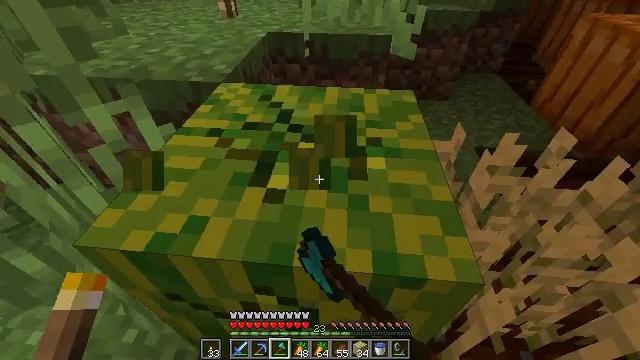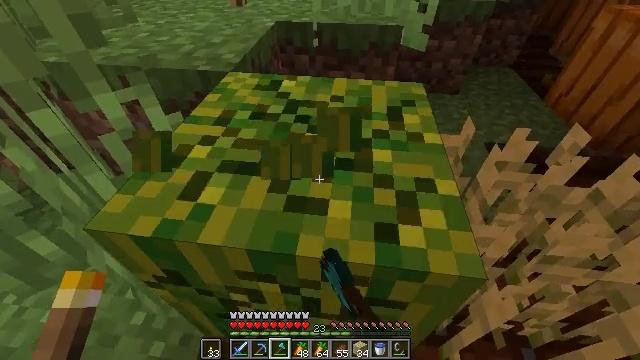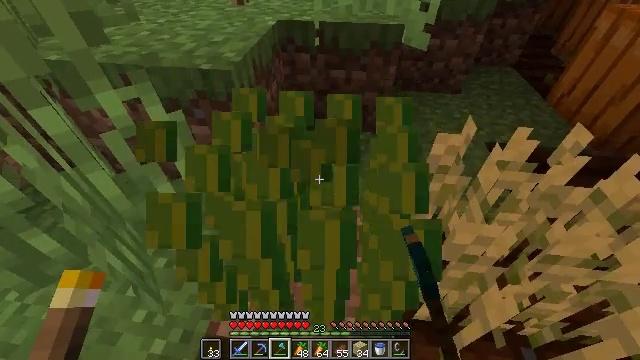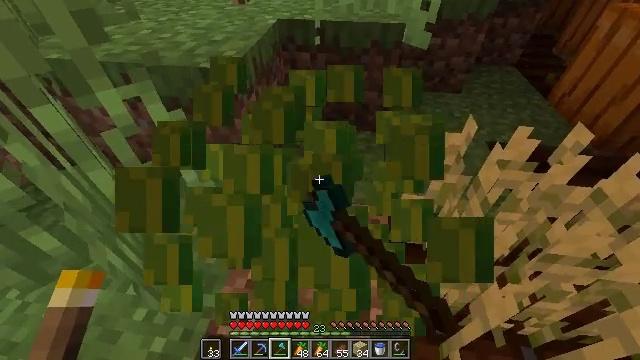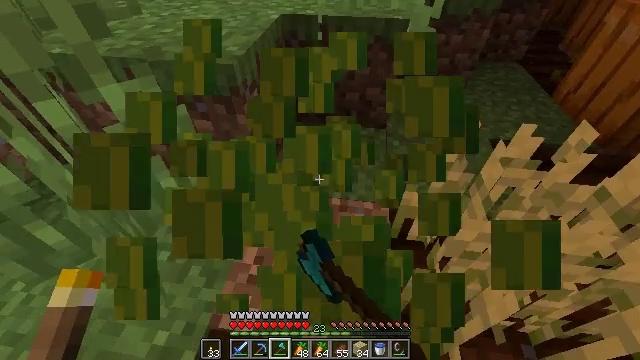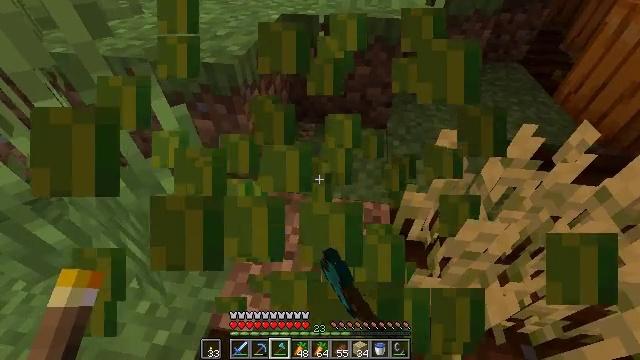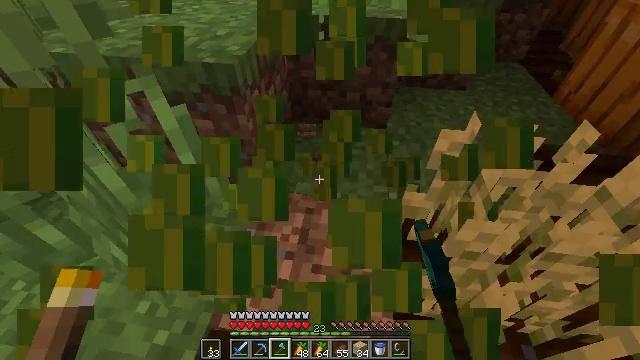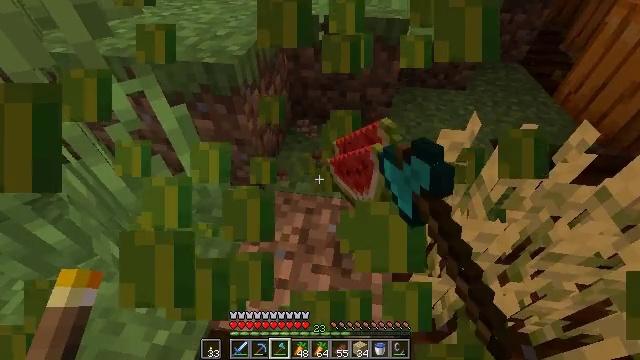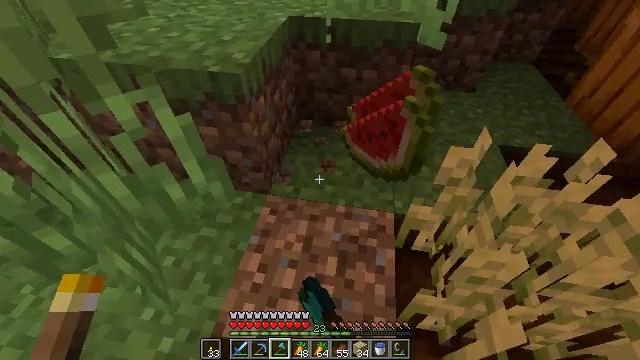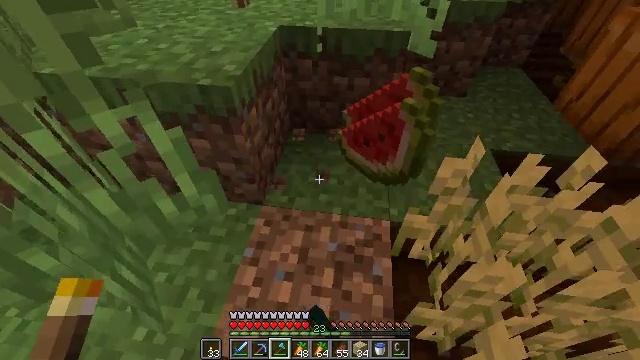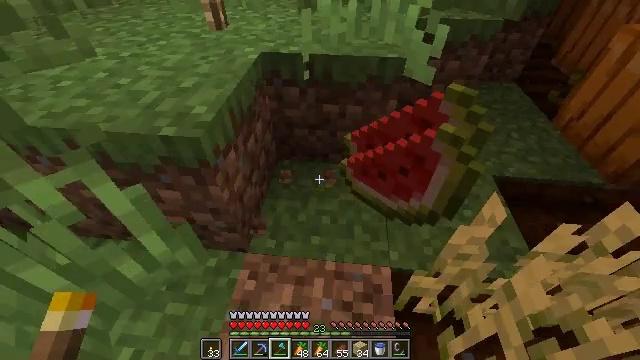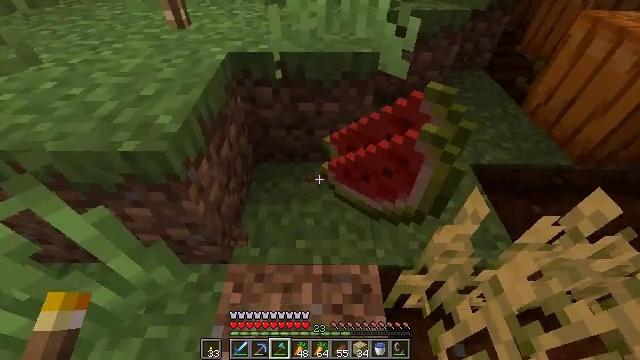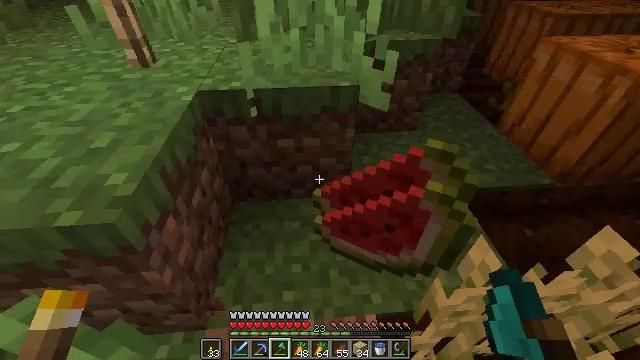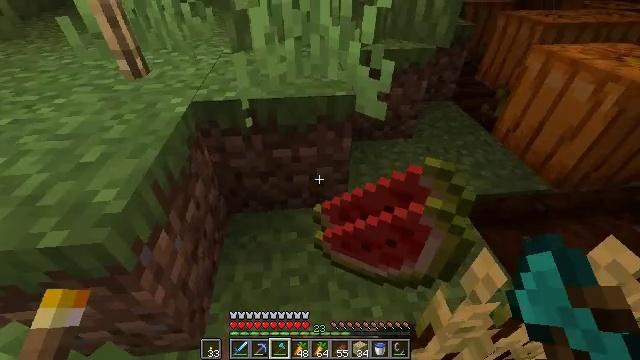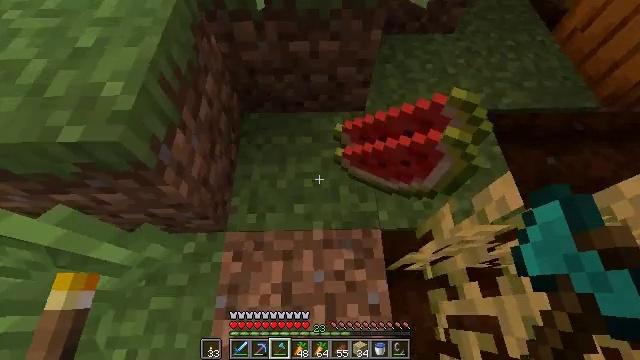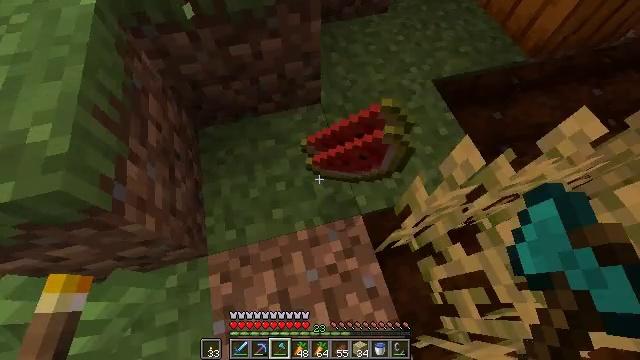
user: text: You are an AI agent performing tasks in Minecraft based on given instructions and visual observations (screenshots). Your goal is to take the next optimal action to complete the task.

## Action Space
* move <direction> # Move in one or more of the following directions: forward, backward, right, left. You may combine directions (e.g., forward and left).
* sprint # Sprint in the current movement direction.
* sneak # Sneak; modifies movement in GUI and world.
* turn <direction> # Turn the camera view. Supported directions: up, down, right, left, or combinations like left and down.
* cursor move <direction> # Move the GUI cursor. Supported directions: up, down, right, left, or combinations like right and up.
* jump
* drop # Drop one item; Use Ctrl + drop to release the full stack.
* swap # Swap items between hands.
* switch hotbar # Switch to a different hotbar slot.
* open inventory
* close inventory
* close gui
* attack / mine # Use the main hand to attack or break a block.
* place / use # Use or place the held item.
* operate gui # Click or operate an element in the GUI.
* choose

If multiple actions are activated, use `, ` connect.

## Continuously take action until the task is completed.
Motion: motion action
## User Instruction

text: Break the melon to get slices.
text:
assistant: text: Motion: turn left and down, attack / mine
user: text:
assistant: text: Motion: attack / mine
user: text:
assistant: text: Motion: attack / mine
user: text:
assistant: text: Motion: attack / mine
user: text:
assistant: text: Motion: attack / mine
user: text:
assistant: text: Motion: attack / mine
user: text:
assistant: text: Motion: attack / mine
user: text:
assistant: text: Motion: move forward, turn left and down
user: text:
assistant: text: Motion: move forward, turn right
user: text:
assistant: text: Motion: move forward, turn right and up
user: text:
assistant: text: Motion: move forward, turn right and down
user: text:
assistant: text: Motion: turn right and up
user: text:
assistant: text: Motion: turn right and up
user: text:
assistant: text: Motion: turn left and down
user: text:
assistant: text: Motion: turn right and down
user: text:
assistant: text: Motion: turn right and up
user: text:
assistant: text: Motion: turn right and down
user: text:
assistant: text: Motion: turn right and down
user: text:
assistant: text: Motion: move right, turn right and up
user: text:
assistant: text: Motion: move right, turn right and up
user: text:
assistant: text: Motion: move right, turn right and up
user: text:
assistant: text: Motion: move forward and move right
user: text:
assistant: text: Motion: move forward and move right
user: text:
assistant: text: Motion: move forward and move right, turn up
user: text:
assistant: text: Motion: move forward and move right, turn right and up
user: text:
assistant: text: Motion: move forward and move right
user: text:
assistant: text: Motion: move forward and move right
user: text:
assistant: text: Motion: move right, turn left and up
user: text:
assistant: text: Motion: turn left and up
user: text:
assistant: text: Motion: no_op